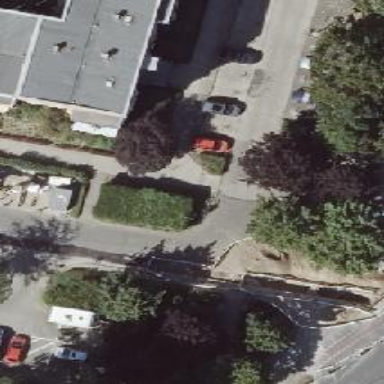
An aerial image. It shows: Residential road with concrete surface.